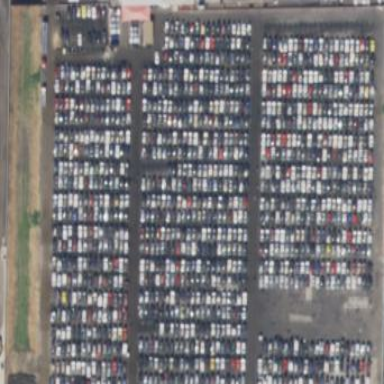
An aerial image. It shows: Industrial area designated as scrap yard.